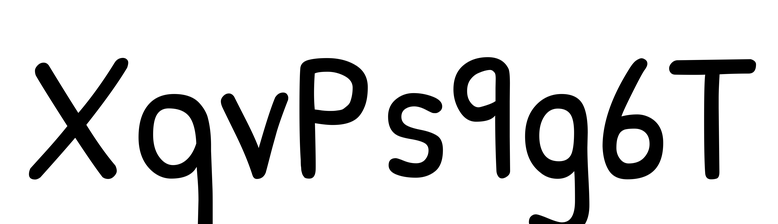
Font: PatrickHand-Regular